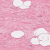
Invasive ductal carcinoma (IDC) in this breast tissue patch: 0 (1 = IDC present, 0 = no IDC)